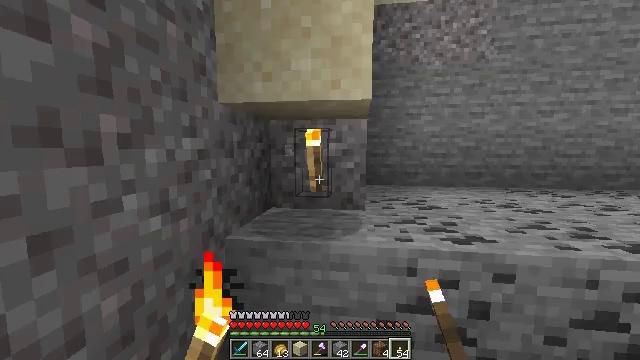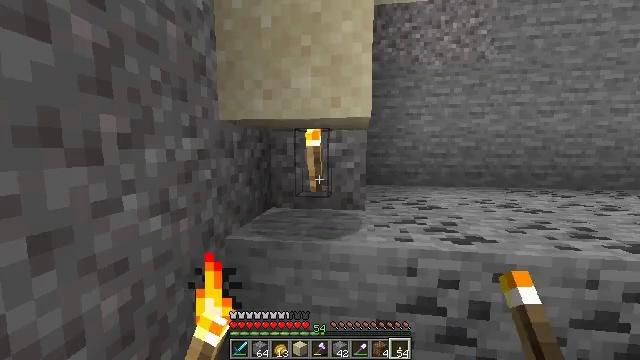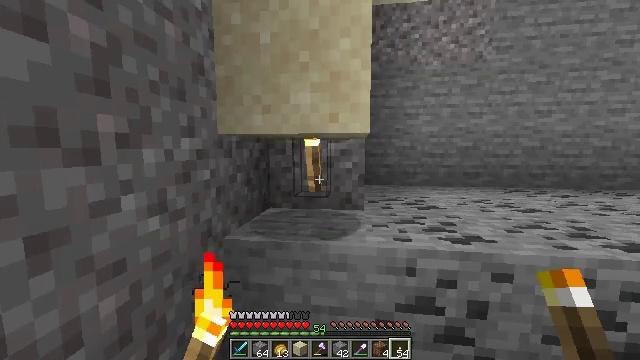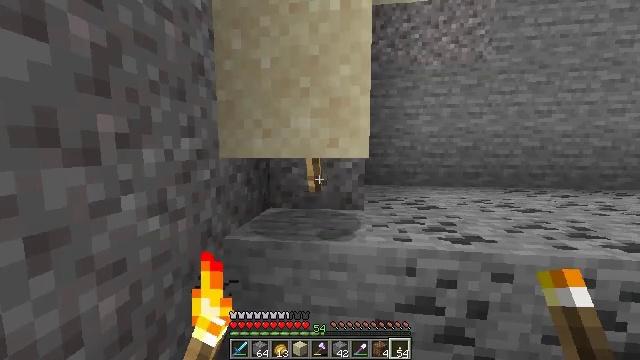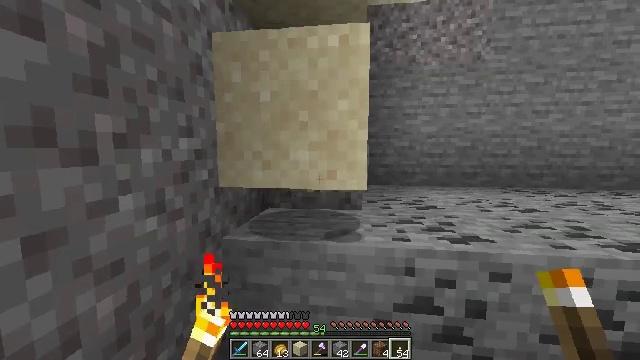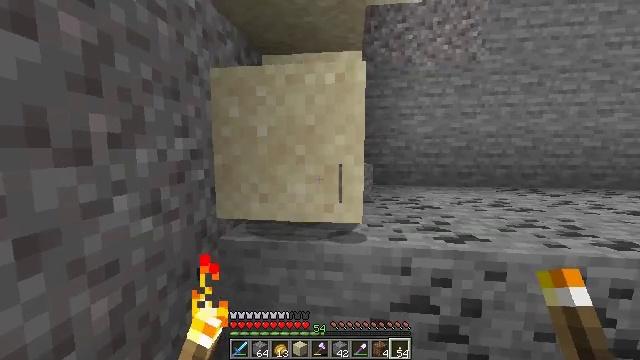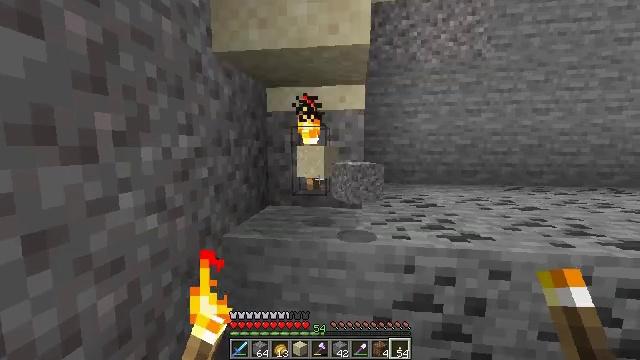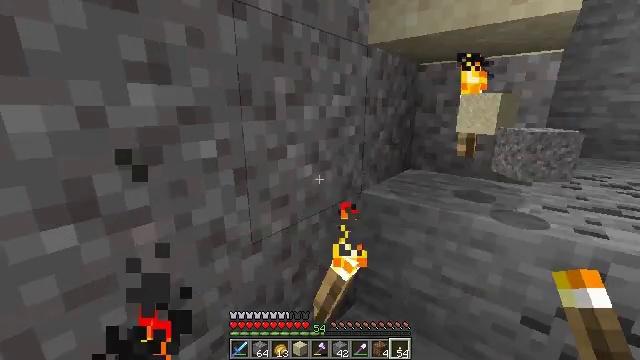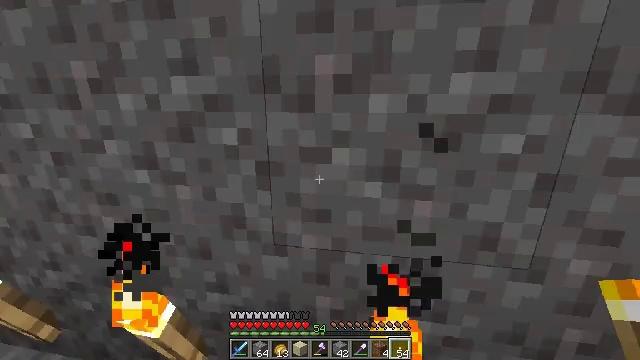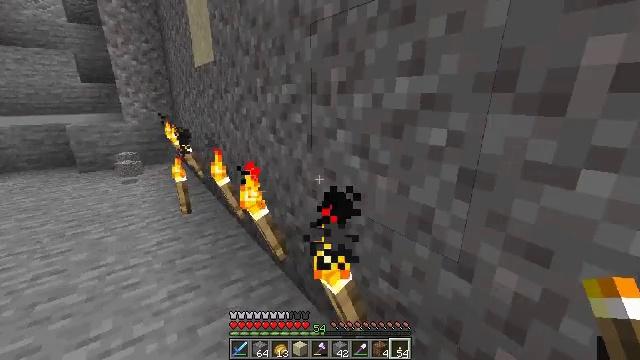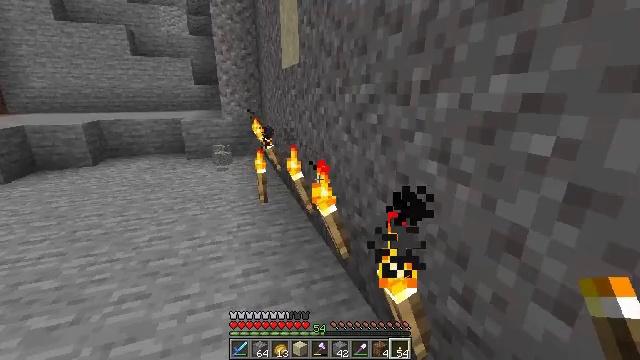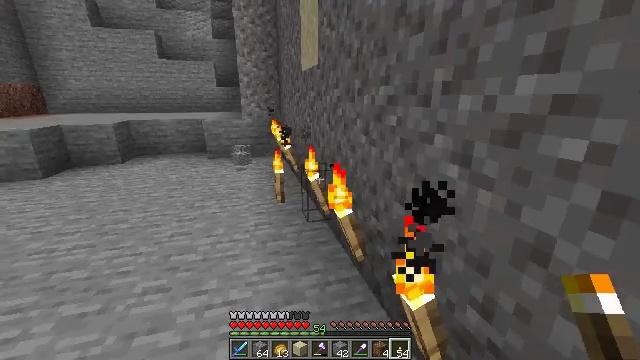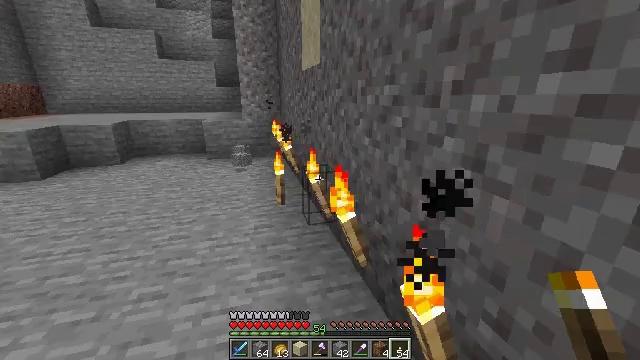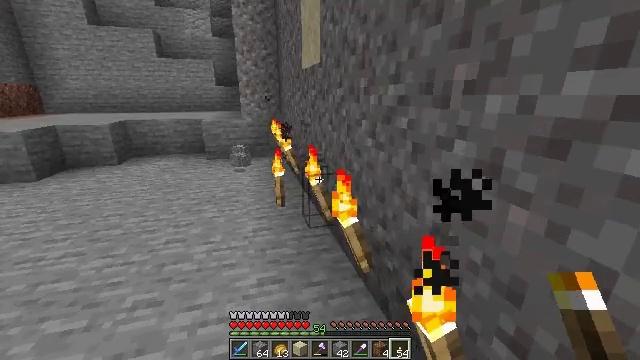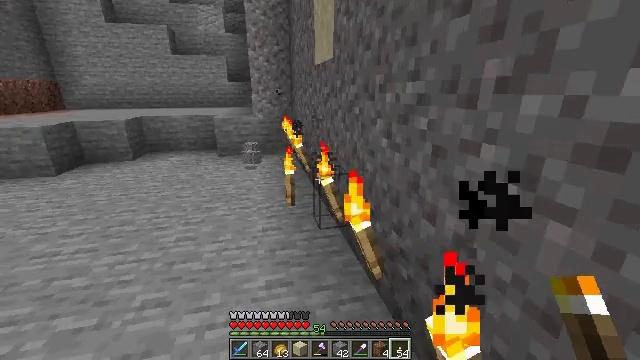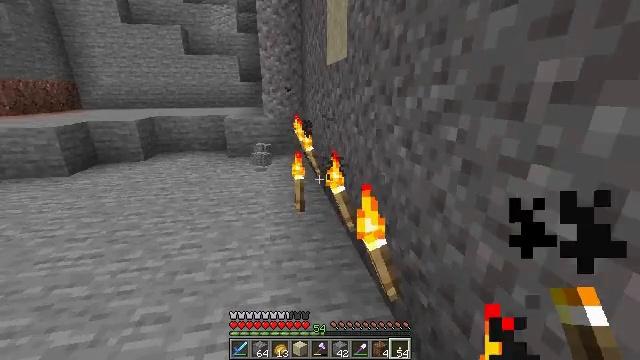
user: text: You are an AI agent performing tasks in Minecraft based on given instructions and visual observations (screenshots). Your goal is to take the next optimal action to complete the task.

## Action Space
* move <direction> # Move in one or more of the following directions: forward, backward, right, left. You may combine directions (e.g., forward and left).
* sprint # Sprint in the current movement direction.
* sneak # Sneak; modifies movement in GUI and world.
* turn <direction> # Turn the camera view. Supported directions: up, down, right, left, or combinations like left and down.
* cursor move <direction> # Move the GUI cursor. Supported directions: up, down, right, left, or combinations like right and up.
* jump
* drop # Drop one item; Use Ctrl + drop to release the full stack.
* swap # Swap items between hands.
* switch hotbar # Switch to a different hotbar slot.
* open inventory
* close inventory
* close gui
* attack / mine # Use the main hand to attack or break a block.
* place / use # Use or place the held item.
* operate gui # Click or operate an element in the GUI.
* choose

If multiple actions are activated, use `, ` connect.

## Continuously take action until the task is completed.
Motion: motion action
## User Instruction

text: Gather gravel by digging.
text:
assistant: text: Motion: no_op
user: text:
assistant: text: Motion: no_op
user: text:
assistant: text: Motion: no_op
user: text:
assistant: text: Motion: no_op
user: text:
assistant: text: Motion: no_op
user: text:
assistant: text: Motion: no_op
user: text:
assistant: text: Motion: turn left and down
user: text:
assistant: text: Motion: turn left and down
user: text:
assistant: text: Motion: turn left
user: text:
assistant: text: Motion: turn left
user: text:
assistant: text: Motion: turn left
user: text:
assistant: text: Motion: move forward
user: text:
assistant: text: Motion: move forward
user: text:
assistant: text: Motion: move forward, turn left
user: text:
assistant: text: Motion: move forward, turn left
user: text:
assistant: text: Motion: move forward, turn right and up
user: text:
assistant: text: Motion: move forward, turn right and down
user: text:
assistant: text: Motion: turn right and down
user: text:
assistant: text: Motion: move right, turn right
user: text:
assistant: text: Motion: move right, turn right and up
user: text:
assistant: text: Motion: move right, turn right
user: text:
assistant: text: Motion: move right
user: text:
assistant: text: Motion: move forward and move right
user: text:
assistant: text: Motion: move forward and move right
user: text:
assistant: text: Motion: move forward and move right
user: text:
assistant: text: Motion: move forward and move right, turn left and down
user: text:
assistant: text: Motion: move right, turn left and down
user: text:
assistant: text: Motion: move right, turn left and down
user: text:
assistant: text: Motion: turn left and down
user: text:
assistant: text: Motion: turn left and down